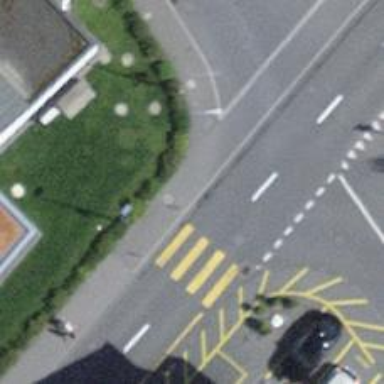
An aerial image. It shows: Marked crossing on the road.